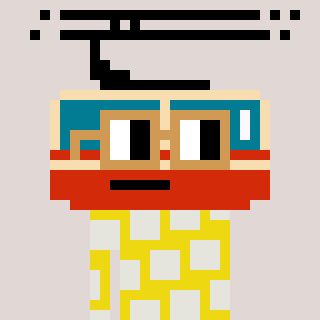
a pixel art character with square brown glasses, a tram wagon-shaped head and a yellow-colored body on a warm background